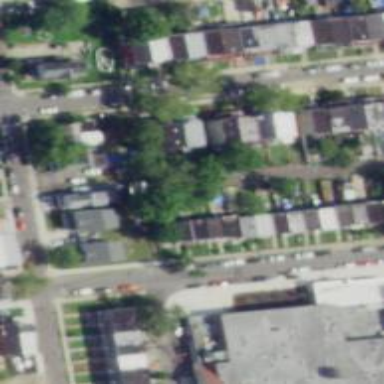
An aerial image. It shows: Alley classified as service road.